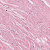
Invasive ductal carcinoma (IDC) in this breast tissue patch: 0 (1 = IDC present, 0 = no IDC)